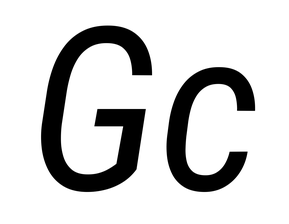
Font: Roboto-Italic_Condensed_Italic